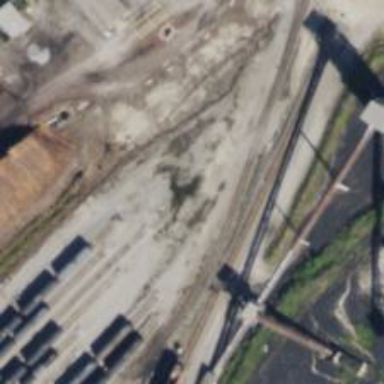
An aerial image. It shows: Abandoned railway yard.